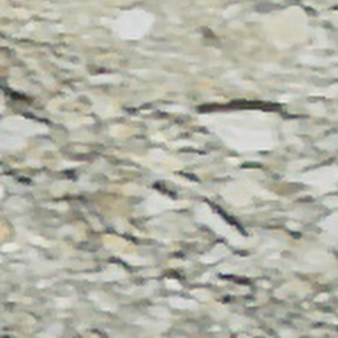
Label: other